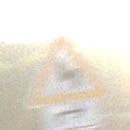
Verkehrszeichen: DoppelkurveZunaechstLinks
Zusatzzeichen unten: RichtungsangabeDurchPfeile5
Umgebung: Outdoor, Nature
Tageszeit: SunriseSunset
Wetter: Clear
Licht: Natural
Jahreszeit: NotSpecified
Kontrast: HighContrast